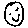
Label: smiley face